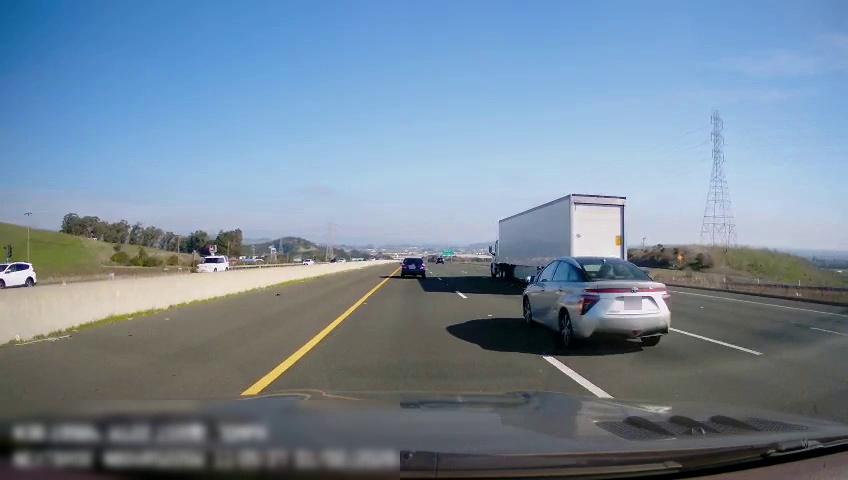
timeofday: Day
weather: Sunny
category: Drivable Space
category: Vehicles | Other LV
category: Vehicles | Car
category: Vehicles | Car
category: Vehicles | SUV
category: Vehicles | SUV
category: Vehicles | SUV
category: Vehicles | Truck
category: Lanes | Current Lane
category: Lanes | Current Lane
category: Lanes | Alternate Lane
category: Lanes | Alternate Lane
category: Lanes | Alternate Lane
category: Traffic | Signs